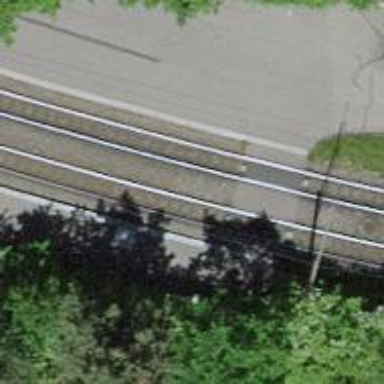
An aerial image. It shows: Tram stop with public transport stop position.